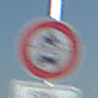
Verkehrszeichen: VerbotKraftfahrzeuge
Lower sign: SonstigeFahrzeugePersonengruppenFrei4
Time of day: MorningAfternoon
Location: Outdoor (Nature)
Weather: Clear
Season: NotSpecified
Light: Natural